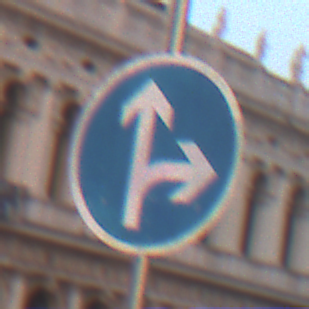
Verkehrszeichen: VorgeschriebeneFahrtrichtungGeradeausOderRechts
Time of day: SunriseSunset
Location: Outdoor (Urban)
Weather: Clear
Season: NotSpecified
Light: Natural